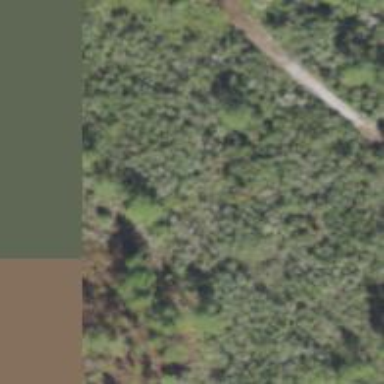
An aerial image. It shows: Mixed woodland with various types of leaves.